Question: I was checking how Github display the below menu:

If you notice, each menu item is given an equal width. In CSS, we should give it any percentage value, what's the reason behind that? notice that the parent div is not given display: table property.
'''
div {
border: 1px solid #000;
border-radius: 4px;
}
div ul {
padding: 0;
margin: 0;
}
div ul li {
display: table-cell;
width: 1%;
text-align: center;
border-right: 1px solid #000;
padding: 10px 0;
}
div ul li:last-child {
border-right: 0;
}
'''
'''
<div>
<ul>
<li><a href="#">Commits</a>
</li>
<li><a href="#">Branch</a>
</li>
<li><a href="#">Contribution</a>
</li>
<li><a href="#">anything</a>
</li>
</ul>
</div>
'''
What's the reason behind the percentage width?
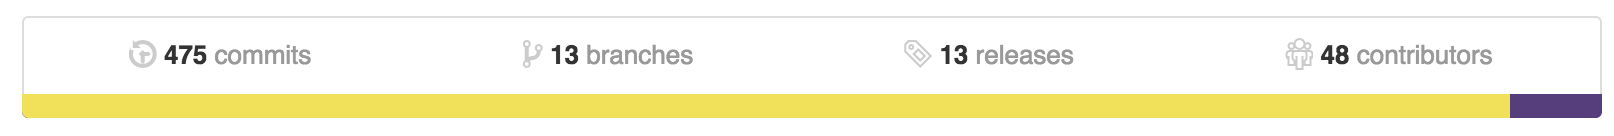
Answer: This has to do with how <URL> works. In particular:
> A percentage value for a column width is relative to the table width. If the table has 'width: auto', a percentage represents a constraint on the column's width, which a UA should try to satisfy. (Obviously, this is not always possible: if the column's width is '110%', the constraint cannot be satisfied.)
In your case, you're setting a minuscule percentage width on every table-cell element. But the browser needs to ensure that the table-cells fill up the width of the table (which itself is as wide as its containing block), so it has to expand the cells to occupy as much space within the table as possible.
The reason why this results in approximately equal-width cells is because the percentage value is equal for all of them. If, for example, you set a slightly larger width for one of the cells, you'll see that it grows wider and the other cells become narrower to accommodate:
'''
div {
border: 1px solid #000;
border-radius: 4px;
}
div ul {
padding: 0;
margin: 0;
}
div ul li {
display: table-cell;
width: 1%;
text-align: center;
border-right: 1px solid #000;
padding: 10px 0;
}
div ul li:first-child {
width: 3%;
}
div ul li:last-child {
border-right: 0;
}
'''
'''
<div>
<ul>
<li><a href="#">Commits</a>
</li>
<li><a href="#">Branch</a>
</li>
<li><a href="#">Contribution</a>
</li>
<li><a href="#">anything</a>
</li>
</ul>
</div>
'''
However, note that there a slight difference because some cells have longer content than others, and the length of this content is accounted for when calculating the cell widths.
The reason why a value as small as 1% is used is so that you can continue to add cells and the browser will still try to distribute the available width as evenly as possible. You're essentially telling the cells that they don't need to be a certain width at minimum so you can add away (although technically, 1% is still ).
The fact that no elements are assigned 'display: table' is inconsequential, because an anonymous table wrapper will be generated around the table-cells so that they can render correctly. This anonymous table wrapper functions exactly the same as an unstyled element with 'display: table', which means the table width is auto for the purposes of calculating percentage cell widths.